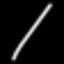
Label: line